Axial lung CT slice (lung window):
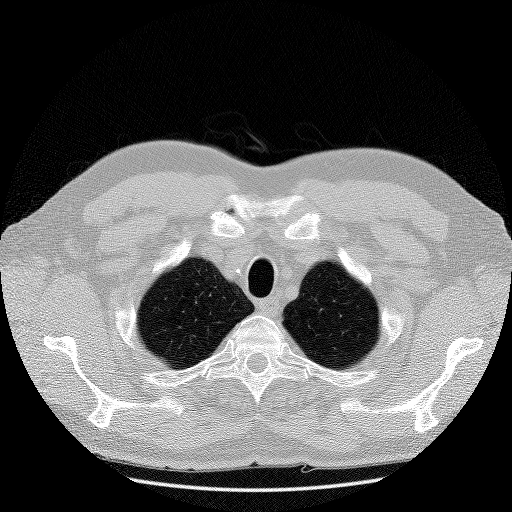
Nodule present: no